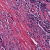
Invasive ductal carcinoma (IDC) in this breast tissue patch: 1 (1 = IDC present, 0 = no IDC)